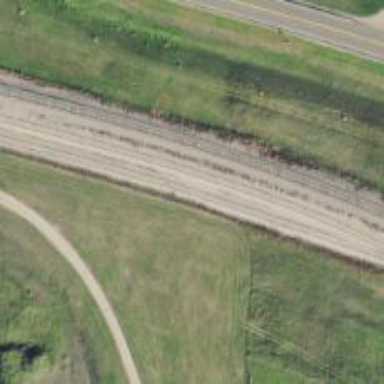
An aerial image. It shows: Railway siding for service.